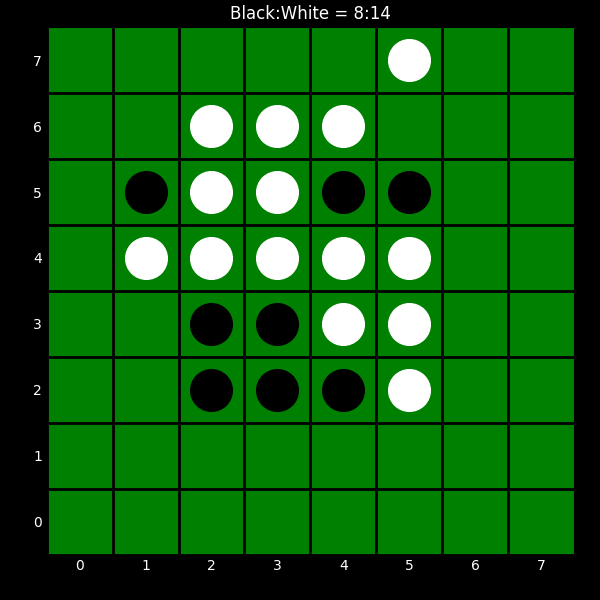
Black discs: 8
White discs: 14